Current action and preconditions to check: trajectory_clear

Your task: For each precondition in the list above, predict whether it will hold at this action.

Consider the current scene as observed from the mobile robot's camera, and analyze the predicted future states of all dynamic agents (e.g., people, animals, vehicles, or any moving entities) within the NEXT SECOND.

IMPORTANT: Only answer "very likely" if you are absolutely certain—based on strong, clear evidence—that a dynamic agent will violate the precondition in the predicted future state. Do NOT answer "very likely" for unlikely, ambiguous, or low-probability risks.

Ask yourself for each precondition: Is there a high probability, with clear and convincing evidence, that the predicted future states of any dynamic agent will interfere with the predicted future state of the currently executing action within the NEXT SECOND, causing that precondition to fail?

Assess the risk level based on these predictions. Use "likely" or "very likely" if motions create a clear risk of interference.

Use "neutral" or "improbable" if agents are nearby but their predicted paths are clearly diverging or non-conflicting.

Failure Risk Categories: "very improbable", "improbable", "neutral", "likely", "very likely"

Answer Format: Output ONLY the probability_of_failure value from these categories: "very improbable", "improbable", "neutral", "likely", "very likely"

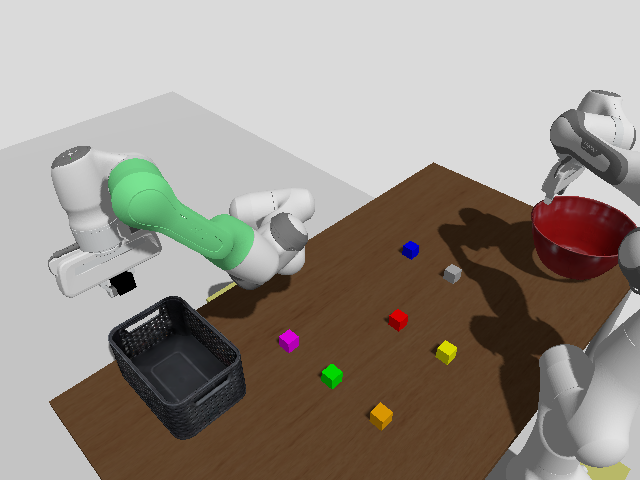

Answer: very improbable